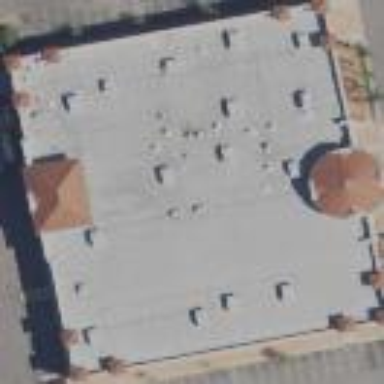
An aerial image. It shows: Restaurant inside building with amusement arcade nearby.